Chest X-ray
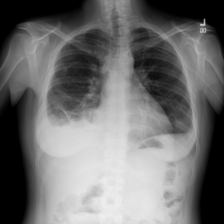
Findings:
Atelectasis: positive
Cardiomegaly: negative
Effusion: positive
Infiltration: positive
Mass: negative
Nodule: negative
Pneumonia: negative
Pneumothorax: negative
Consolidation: negative
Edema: negative
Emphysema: negative
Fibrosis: negative
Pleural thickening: negative
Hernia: negative